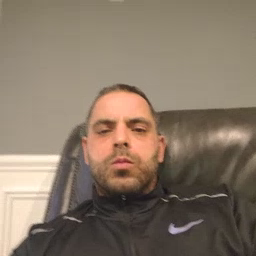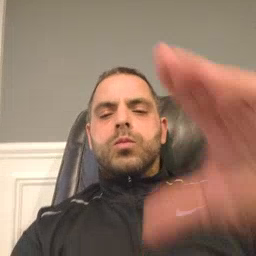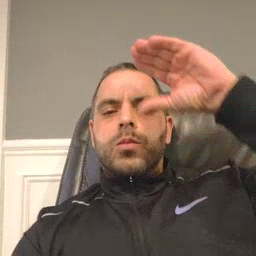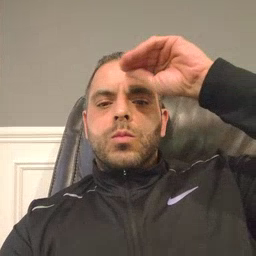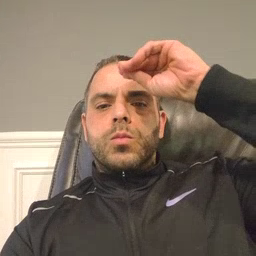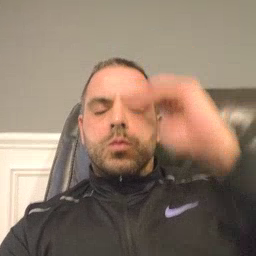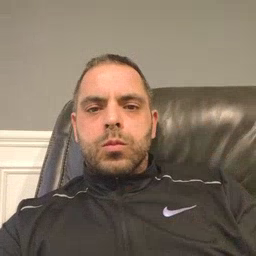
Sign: boy